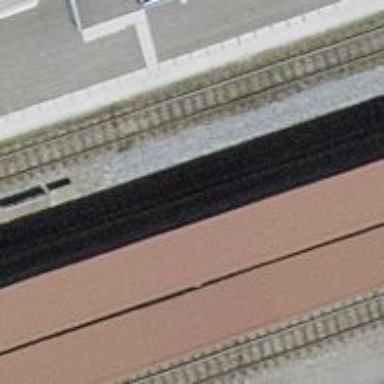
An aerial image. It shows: Narrow-gauge railway with single track. The railway is electrified with contact line.